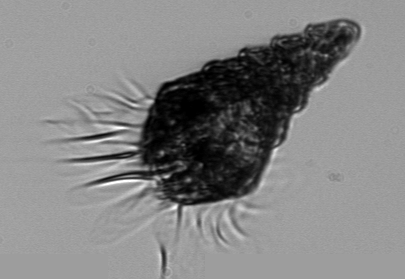
Label: Laboea_strobila